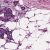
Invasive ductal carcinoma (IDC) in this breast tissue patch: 1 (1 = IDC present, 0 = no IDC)